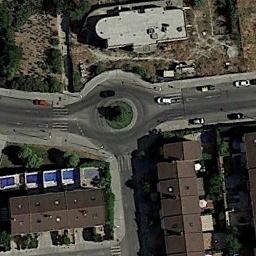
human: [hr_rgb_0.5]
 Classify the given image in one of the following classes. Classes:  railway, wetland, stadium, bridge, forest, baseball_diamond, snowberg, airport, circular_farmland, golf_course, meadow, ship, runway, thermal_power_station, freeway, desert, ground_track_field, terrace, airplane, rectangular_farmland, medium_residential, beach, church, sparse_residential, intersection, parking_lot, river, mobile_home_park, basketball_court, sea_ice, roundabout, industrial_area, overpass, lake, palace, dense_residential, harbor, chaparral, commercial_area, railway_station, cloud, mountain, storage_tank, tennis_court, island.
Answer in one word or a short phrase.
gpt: roundabout